Field crop: maize
Growth stage: 2
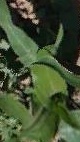
Species: maize